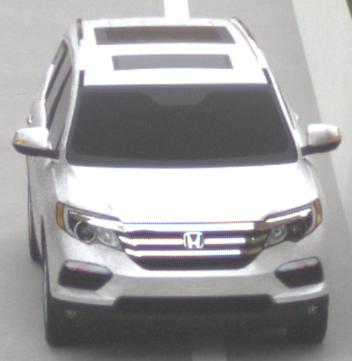
Make: Honda
Model: Pilot
Detailed model: 3
Model produced from: 2015
Model produced until: 2022
Doors: 5
Color: white
Road condition: dry road
Daytime: midday
Contrast: low contrast